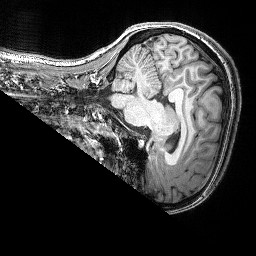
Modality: T1w
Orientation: sagittal
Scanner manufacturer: siemens
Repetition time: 2.25 s
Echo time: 0.00418 s